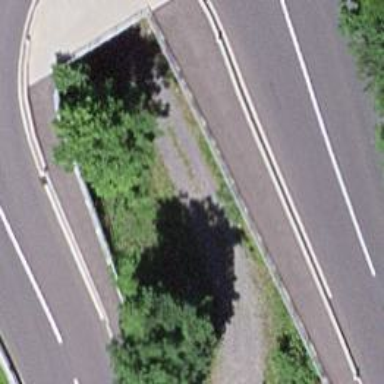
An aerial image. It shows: Abandoned railway path.